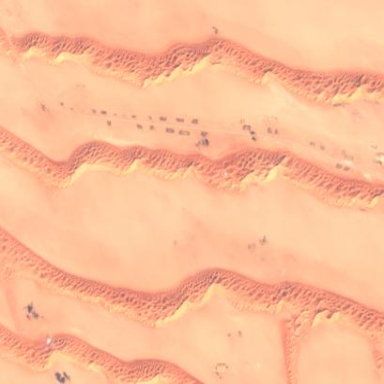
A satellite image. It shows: Desert erg covered with natural sand.